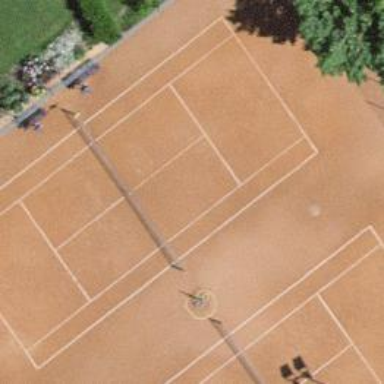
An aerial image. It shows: Tennis court on pitch designated for leisure land.